Question: I'm using Laravel 7 and Visual Code. My Logout Controller have a problem but the code work when i run. What's the problem?
'''
<?php
namespace App\Http\Controllers\Auth;
use App\Http\Controllers\Controller;
use Illuminate\Http\Request;
class LogoutController extends Controller
{
/**
* Handle the incoming request.
*
* @param \Illuminate\Http\Request $request
* @return \Illuminate\Http\Response
*/
public function __invoke(Request $request)
{
auth()->logout();
return redirect('/');
}
}
'''
Error in my VSCode is
'''
Undefined method 'logout'. intelephense(1013) [18,17]
'''

It's a bug? or my fault? Thanks
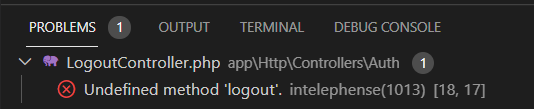
Answer: I dont know about the error but i was fix it.
I change the code with
'''
<?php
namespace App\Http\Controllers\Auth;
use App\Http\Controllers\Controller;
use Illuminate\Http\Request;
use Illuminate\Support\Facades\Auth;
class LogoutController extends Controller
{
/**
* Handle the incoming request.
*
* @param \Illuminate\Http\Request $request
* @return \Illuminate\Http\Response
*/
public function __invoke(Request $request)
{
Auth::logout();
return redirect('/');
}
}
'''
i assumed the code is false, and i was change it.